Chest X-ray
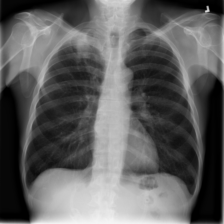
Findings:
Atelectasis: negative
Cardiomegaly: negative
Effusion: negative
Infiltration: negative
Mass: negative
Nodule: negative
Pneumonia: negative
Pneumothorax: negative
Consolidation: positive
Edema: negative
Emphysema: negative
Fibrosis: negative
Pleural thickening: negative
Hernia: negative